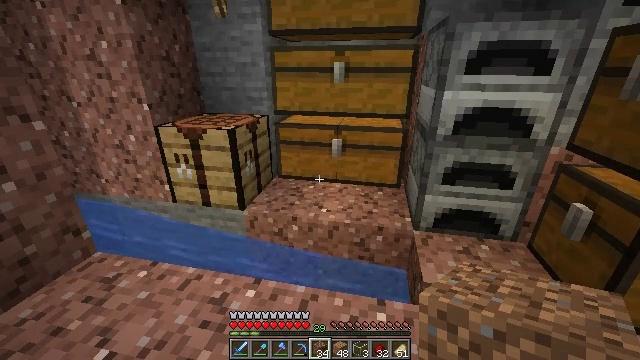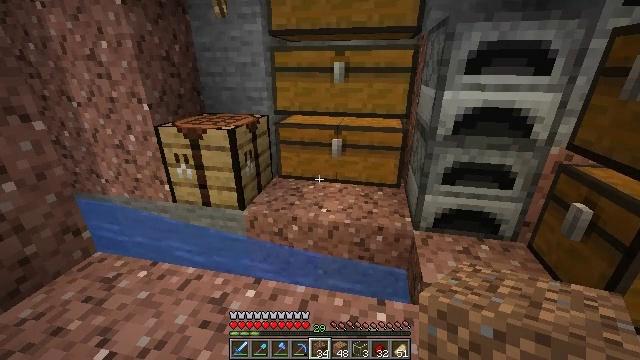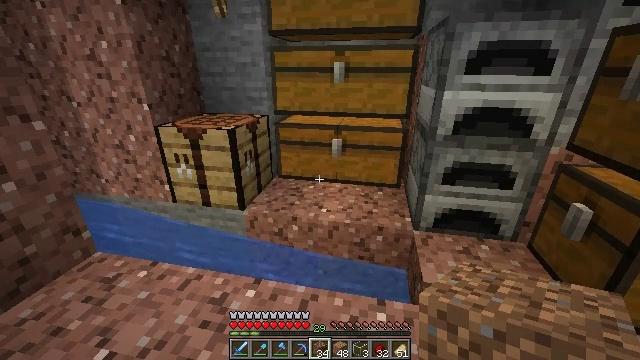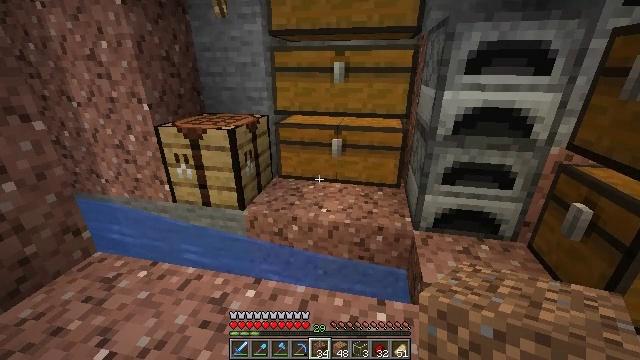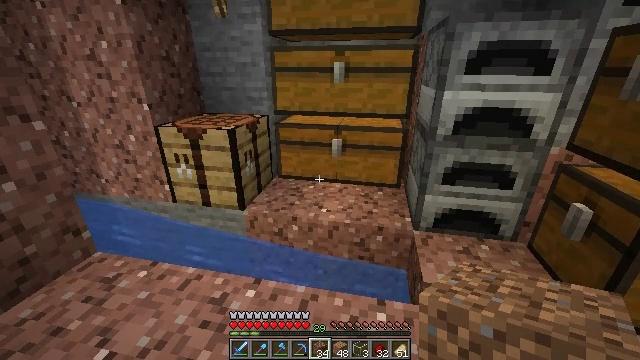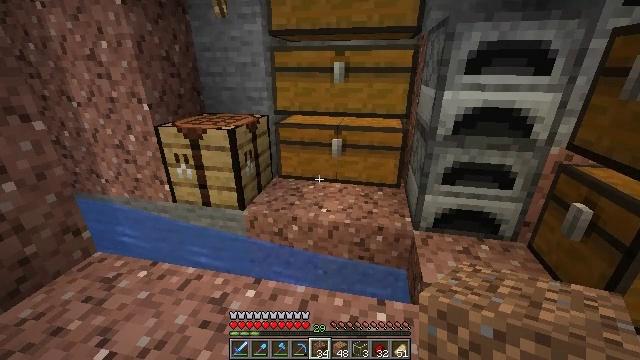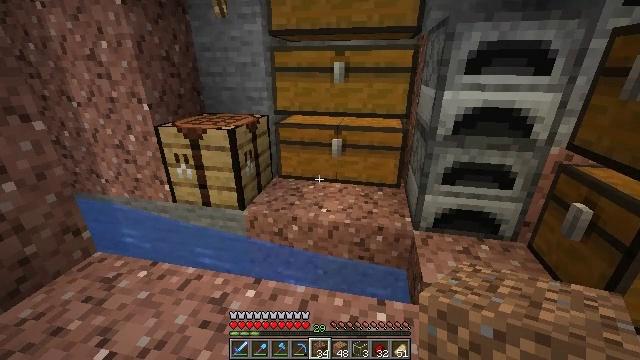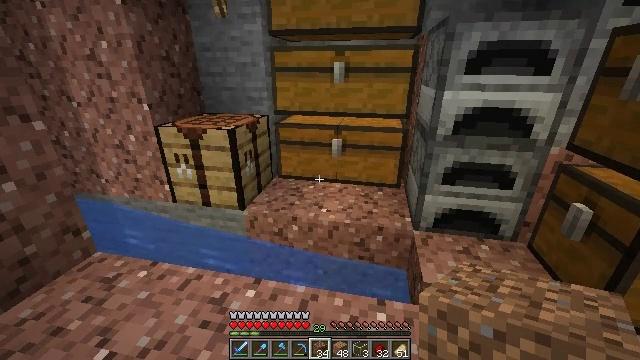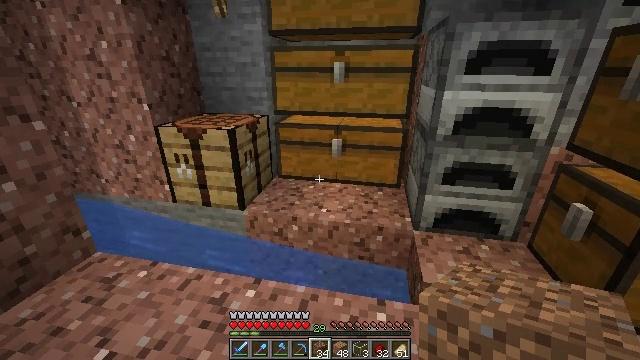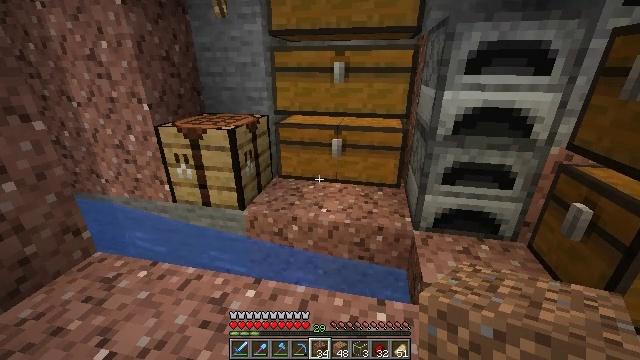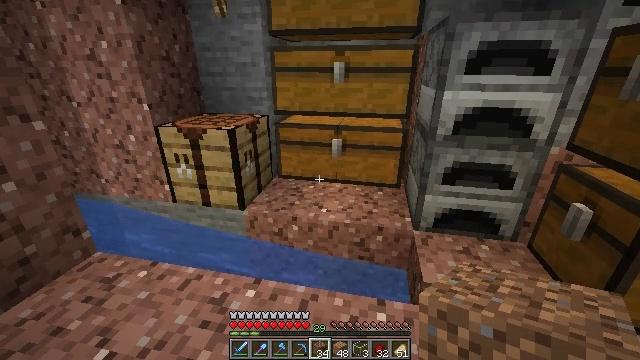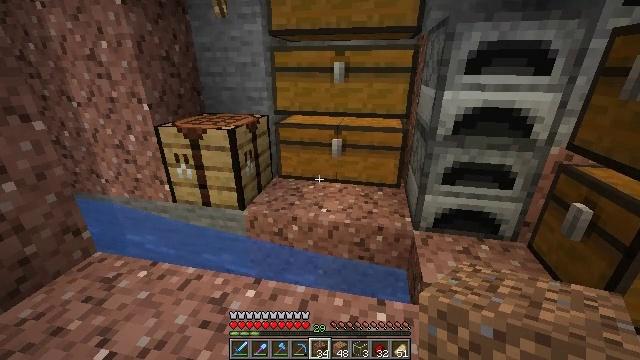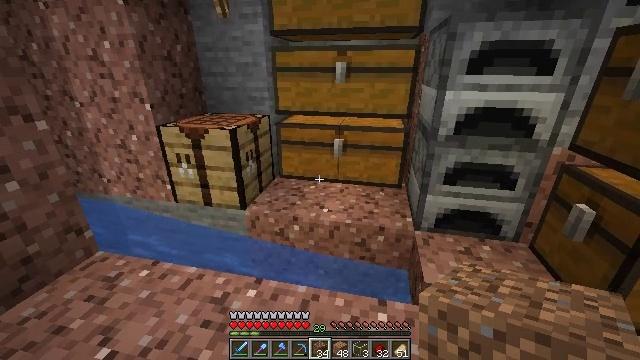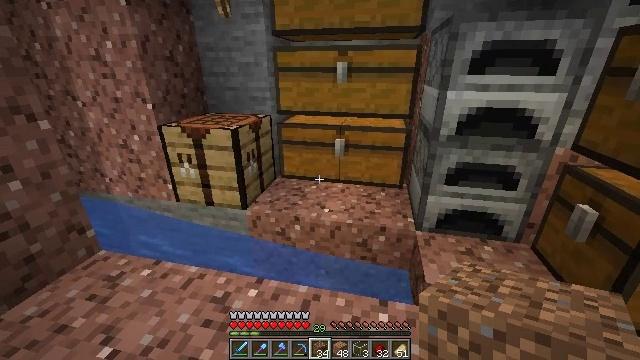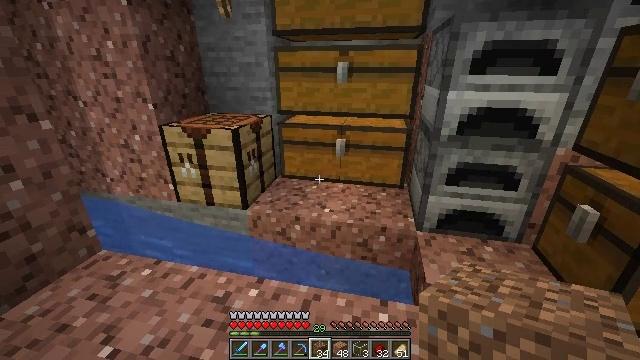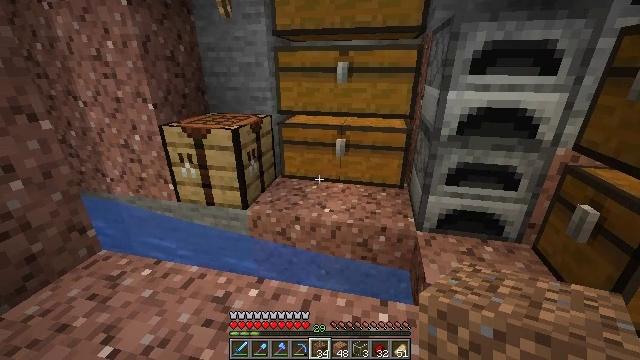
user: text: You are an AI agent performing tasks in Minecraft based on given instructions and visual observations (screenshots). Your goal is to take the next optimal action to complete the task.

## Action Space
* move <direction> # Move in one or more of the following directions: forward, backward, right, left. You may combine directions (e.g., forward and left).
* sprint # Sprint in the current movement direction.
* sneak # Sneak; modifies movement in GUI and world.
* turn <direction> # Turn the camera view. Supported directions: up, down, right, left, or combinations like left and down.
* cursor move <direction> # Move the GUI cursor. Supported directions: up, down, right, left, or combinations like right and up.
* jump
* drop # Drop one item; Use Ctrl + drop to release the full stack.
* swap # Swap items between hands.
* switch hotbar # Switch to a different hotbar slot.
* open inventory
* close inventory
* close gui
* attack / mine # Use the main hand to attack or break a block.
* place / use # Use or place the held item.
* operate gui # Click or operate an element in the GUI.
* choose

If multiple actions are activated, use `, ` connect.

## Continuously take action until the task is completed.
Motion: motion action
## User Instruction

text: Form a golden helmet using the crafting table and gold.
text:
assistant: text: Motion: no_op
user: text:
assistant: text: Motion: no_op
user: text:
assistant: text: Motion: no_op
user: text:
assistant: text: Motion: no_op
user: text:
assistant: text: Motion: no_op
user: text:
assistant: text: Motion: no_op
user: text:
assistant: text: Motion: no_op
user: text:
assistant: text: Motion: no_op
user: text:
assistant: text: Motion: no_op
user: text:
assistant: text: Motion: no_op
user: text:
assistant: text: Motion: no_op
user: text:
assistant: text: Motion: no_op
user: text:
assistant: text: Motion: no_op
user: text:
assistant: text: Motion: no_op
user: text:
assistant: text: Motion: no_op
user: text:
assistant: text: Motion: no_op
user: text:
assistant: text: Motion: no_op
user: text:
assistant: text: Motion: no_op
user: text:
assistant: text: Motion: no_op
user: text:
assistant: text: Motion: no_op
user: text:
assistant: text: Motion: no_op
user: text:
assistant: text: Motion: no_op
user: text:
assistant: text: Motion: no_op
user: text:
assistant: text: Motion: no_op
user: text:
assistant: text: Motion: no_op
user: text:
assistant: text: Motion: no_op
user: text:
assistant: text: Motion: no_op
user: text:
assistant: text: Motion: no_op
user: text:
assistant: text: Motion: no_op
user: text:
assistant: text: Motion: no_op